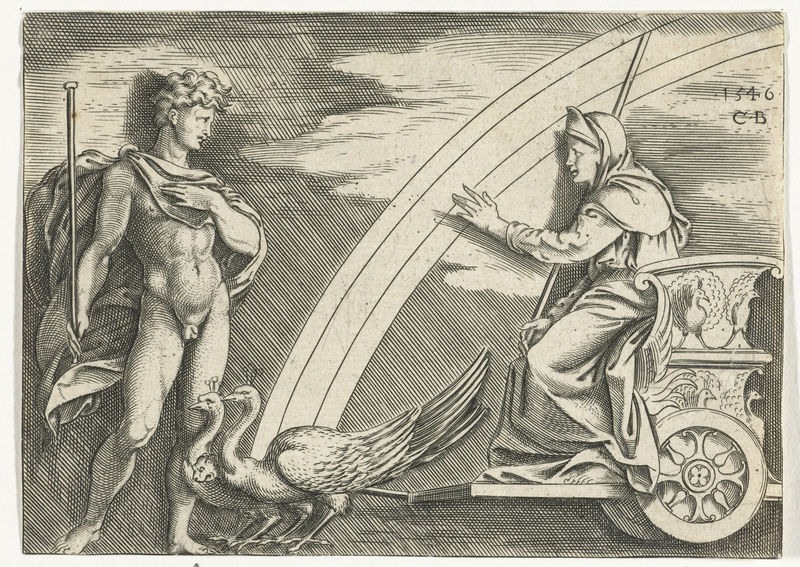
Titel: Juno en Aeolus
Künstler: Cornelis Bosch
Standort: Amsterdam
Institution: Rijksmuseum
Schlagwörter: akt, gott, mann, nackt, umhang, frau, tuch, signatur, vögel, wind, bogen, stab, rad, wagen, penis, druck, stich, mythologie, göttin, streitwagen, regenbogen, phönix, pfauen, eos, 1546, cb, hodensäcke